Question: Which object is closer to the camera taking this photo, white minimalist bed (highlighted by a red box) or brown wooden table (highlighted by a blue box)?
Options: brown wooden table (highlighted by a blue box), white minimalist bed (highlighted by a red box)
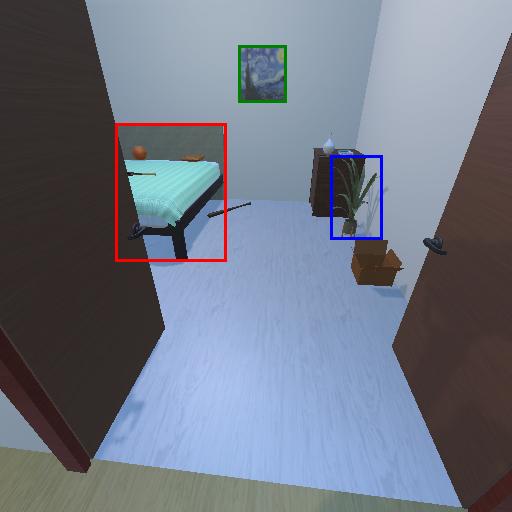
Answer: brown wooden table (highlighted by a blue box)